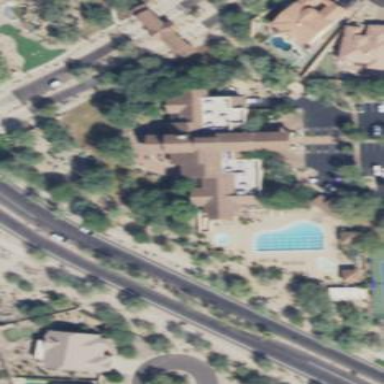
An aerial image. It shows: Community center building.